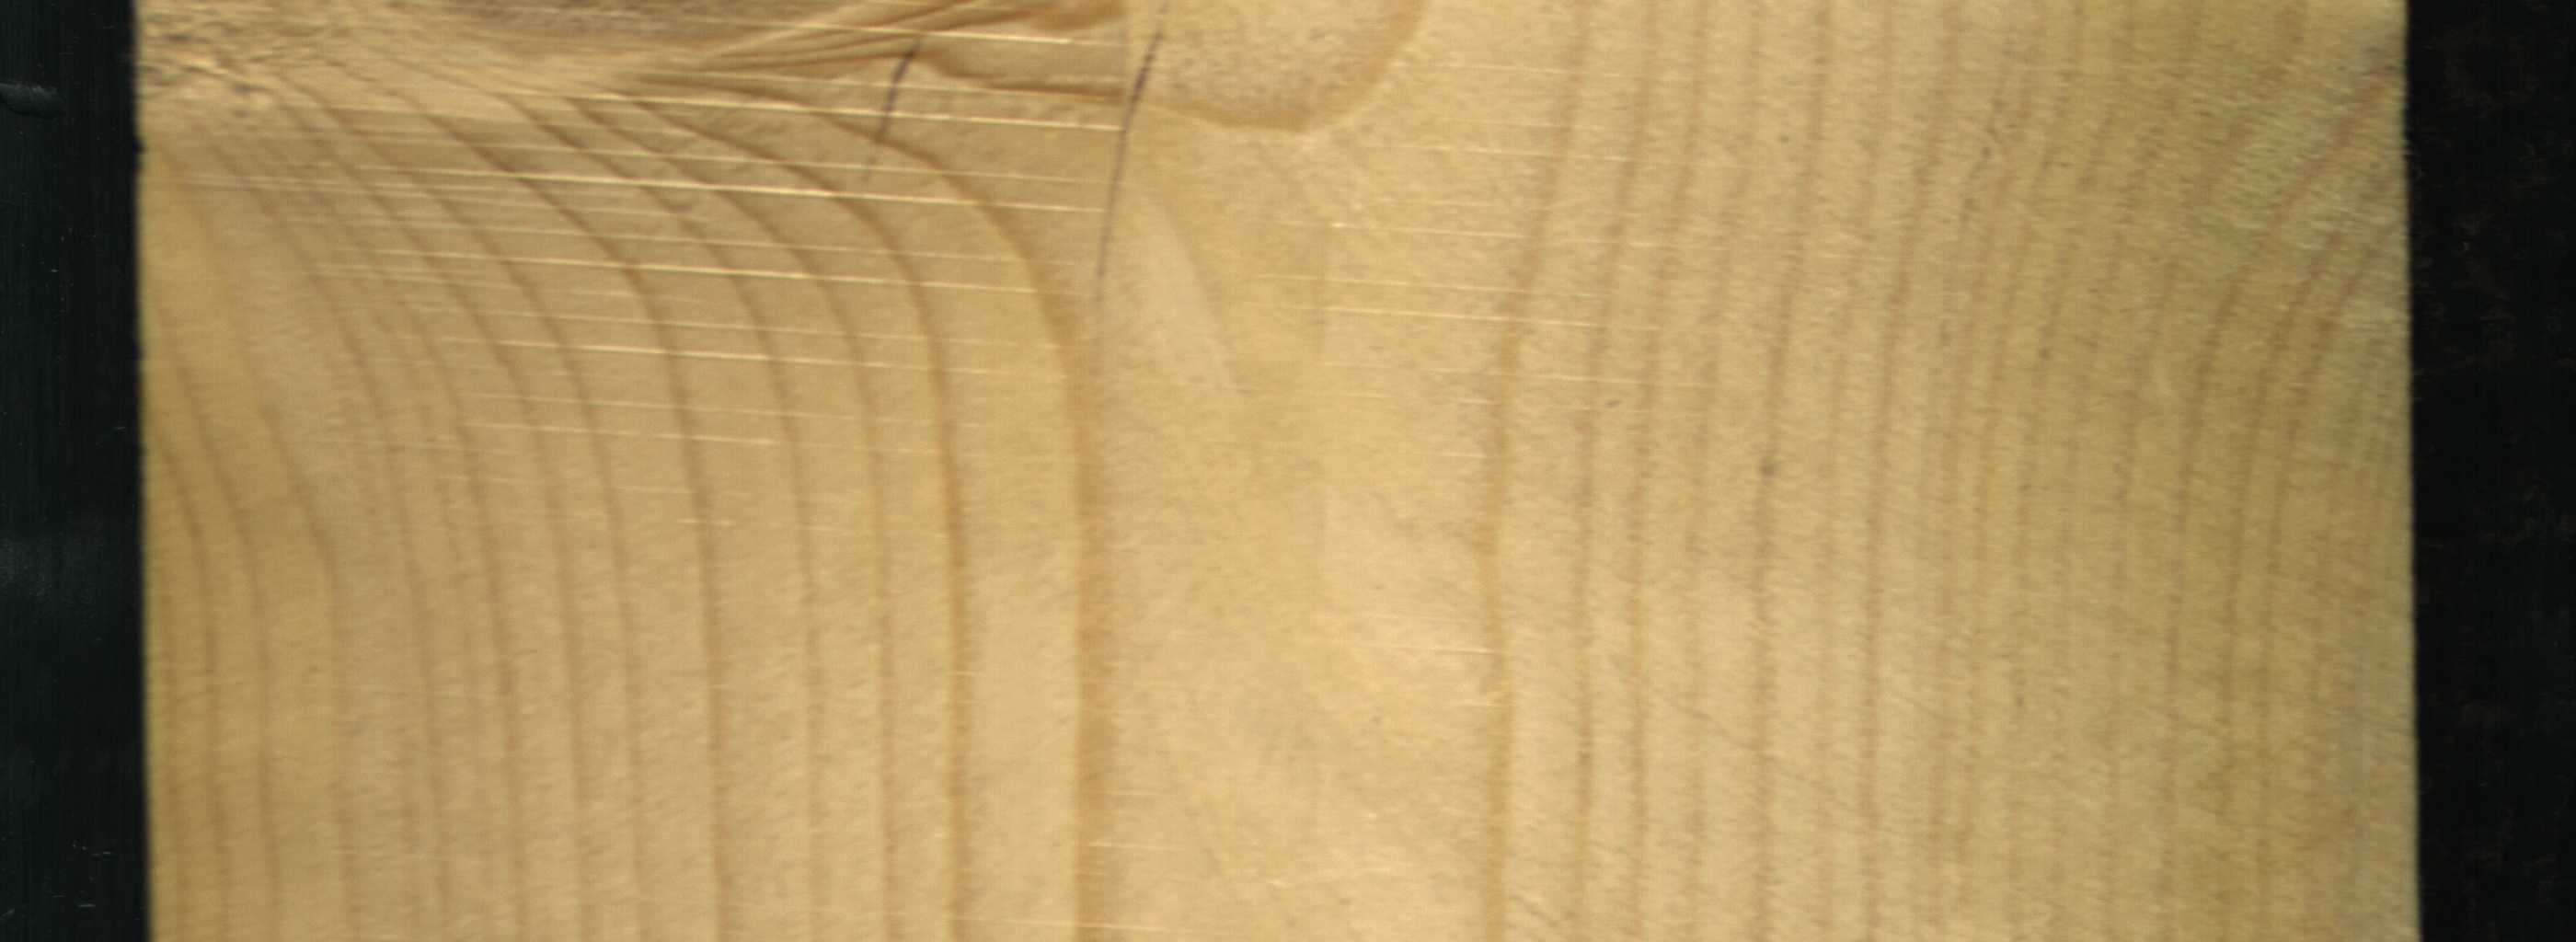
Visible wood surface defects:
Live_Knot